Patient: sex F, age 68
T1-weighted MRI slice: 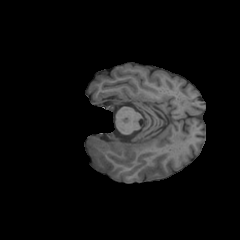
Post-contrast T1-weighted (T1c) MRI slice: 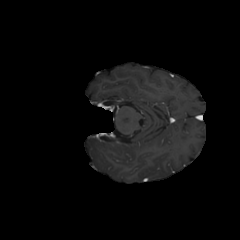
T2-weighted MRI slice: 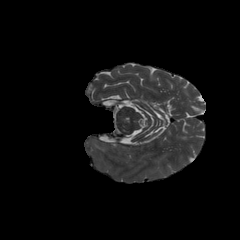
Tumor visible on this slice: yes
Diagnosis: Glioblastoma, IDH-wildtype
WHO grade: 4